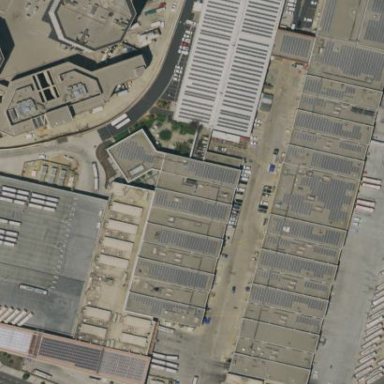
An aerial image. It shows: Industrial area designated as bus depot.